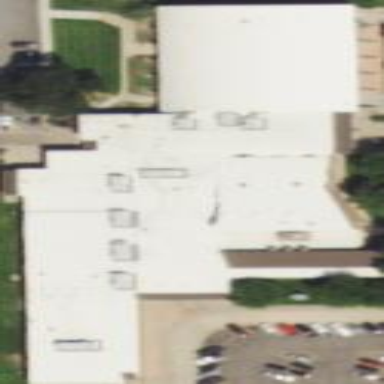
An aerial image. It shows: School building.